Question: I am writing an acceptance test for my managed application to ensure it is not leaking memory when loading and unloading data.
Here is a sample code of what I am doing:
'''
System.Diagnostics.Process process = System.Diagnostics.Process.GetCurrentProcess();
long memoryBefore = process.PrivateMemorySize64;
// Keep creating new projects.
for (int i = 0; i < 100; i++){
MyApplication.CreateObject();
MyApplication.UnlaodLastCreatedObject();
System.GC.Collect();
System.GC.WaitForPendingFinalizers();
System.GC.WaitForFullGCComplete();
}
'''
To test if my process has the same memory consumption (+1MB), I do the following:
'''
// Refresh the memory statistics
process.Refresh();
Assert.Less((decimal)process.PrivateMemorySize64,(decimal)(memoryBefore + (1024 * 1024)));
'''
This tests seems to be not reliable at all as it randomly fails from time to time.
Anything wrong with my code above? Is there a different way to test if my process is not leaking memory?
The failures are random, below is a screenshot of my build server output where you can clearly see the test failing from time to time.

Thank you.
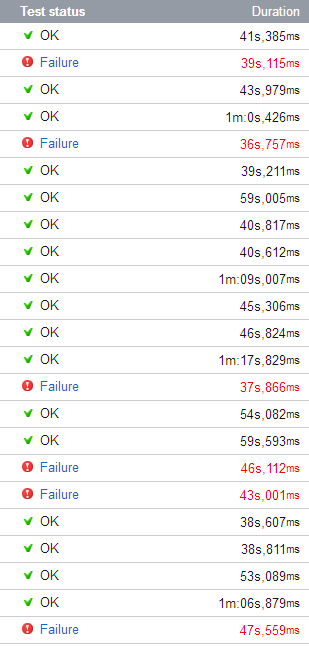
Answer: There are two things that might be helpful for You. First, have a look on msdn for 'GC.WaitForFullGCComplete' method
<URL>
It says, that
> This method call should be preceded with a call to the WaitForFullGCApproach method to make sure that you have had a full garbage collection. Calling this method alone can produce indeterminate results.
Second thing is, if you have any objects, that implements Finalize methods, they won't be collected in first garbage collection (you can read a bit about freachable queue to get more overview how objects with Finalize methods work).